Question: I recently just installed downloaded and installed some updates in the android sdk to get access to some features and now when I have restarted eclipse all the projects have errors!!
Theres a small error at the start of package and the only resolutions it suggests is reconfigure build path, here is a picture of the carnage. Does anyone know how I can resolve this?

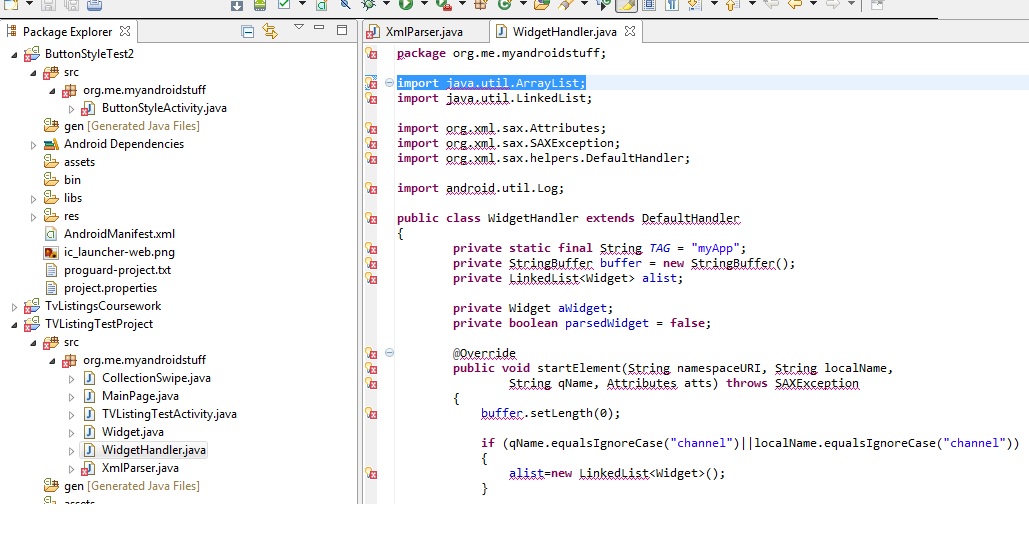
Answer: If 'java.util' is an offending import, you haven't got your JRE configured properly or either the build or the IDE are in a kind of corrupted state. Since you already used the command I'm going for a more complex issue.
Check your project's configuration and make sure you're not still referencing your old Java implementation. If by installing updates you mean that you downloaded a new version, installed it and then deleted the one you've been using so far, then the IDE might not be finding the JRE system library your project has currently configured.
Try right clicking your project > > , then check if your current JRE system library is . If so, you'll have to configure it again on the tab by using > .